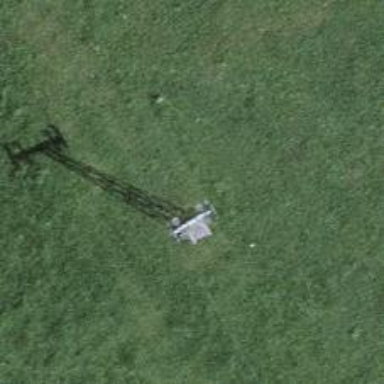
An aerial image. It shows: Pylon for aerialway.